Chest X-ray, PA view. Patient: 28 years old, sex F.
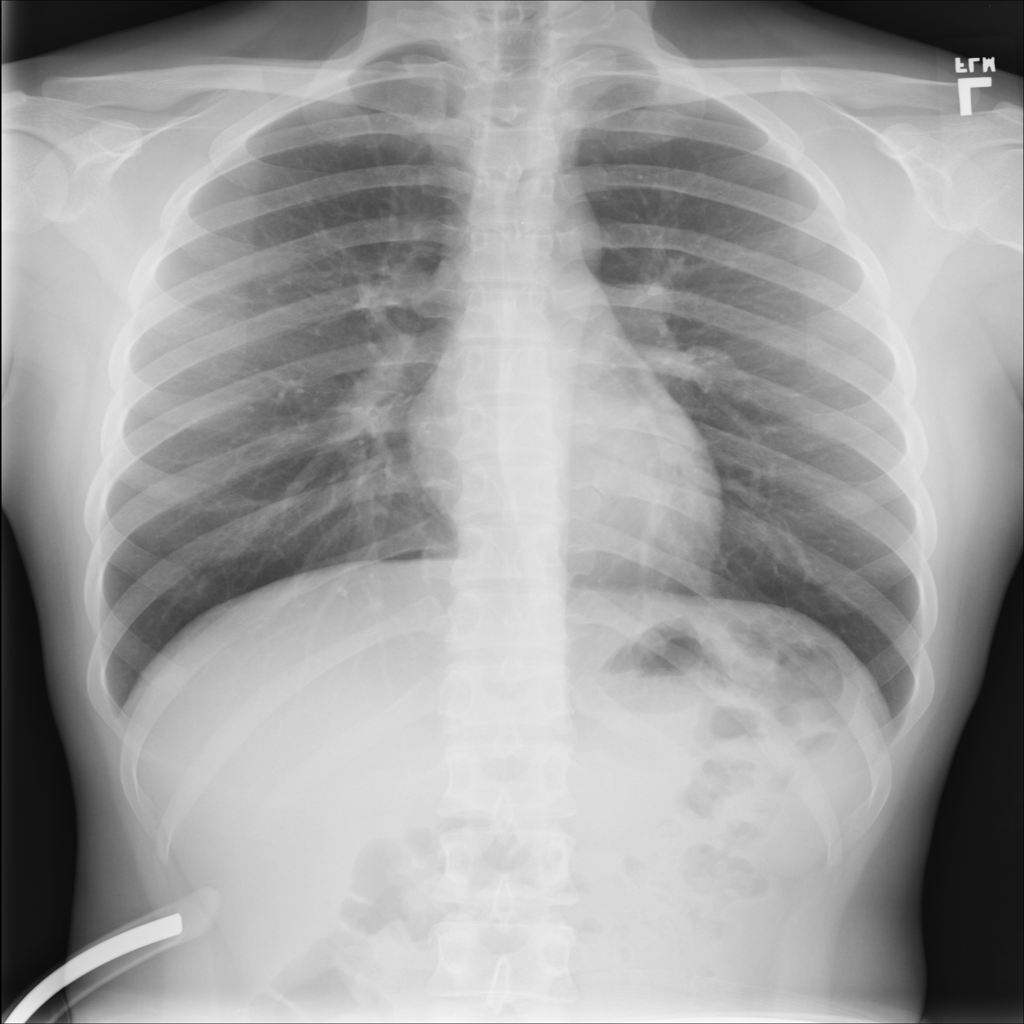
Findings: No Finding